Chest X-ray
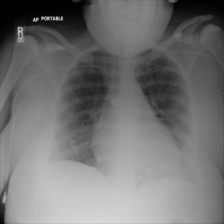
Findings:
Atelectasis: negative
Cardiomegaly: negative
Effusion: negative
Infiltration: negative
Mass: negative
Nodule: negative
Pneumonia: negative
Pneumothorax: negative
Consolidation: negative
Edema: negative
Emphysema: negative
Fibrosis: negative
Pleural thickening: negative
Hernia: negative